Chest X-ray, PA view. Patient: 64 years old, sex M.
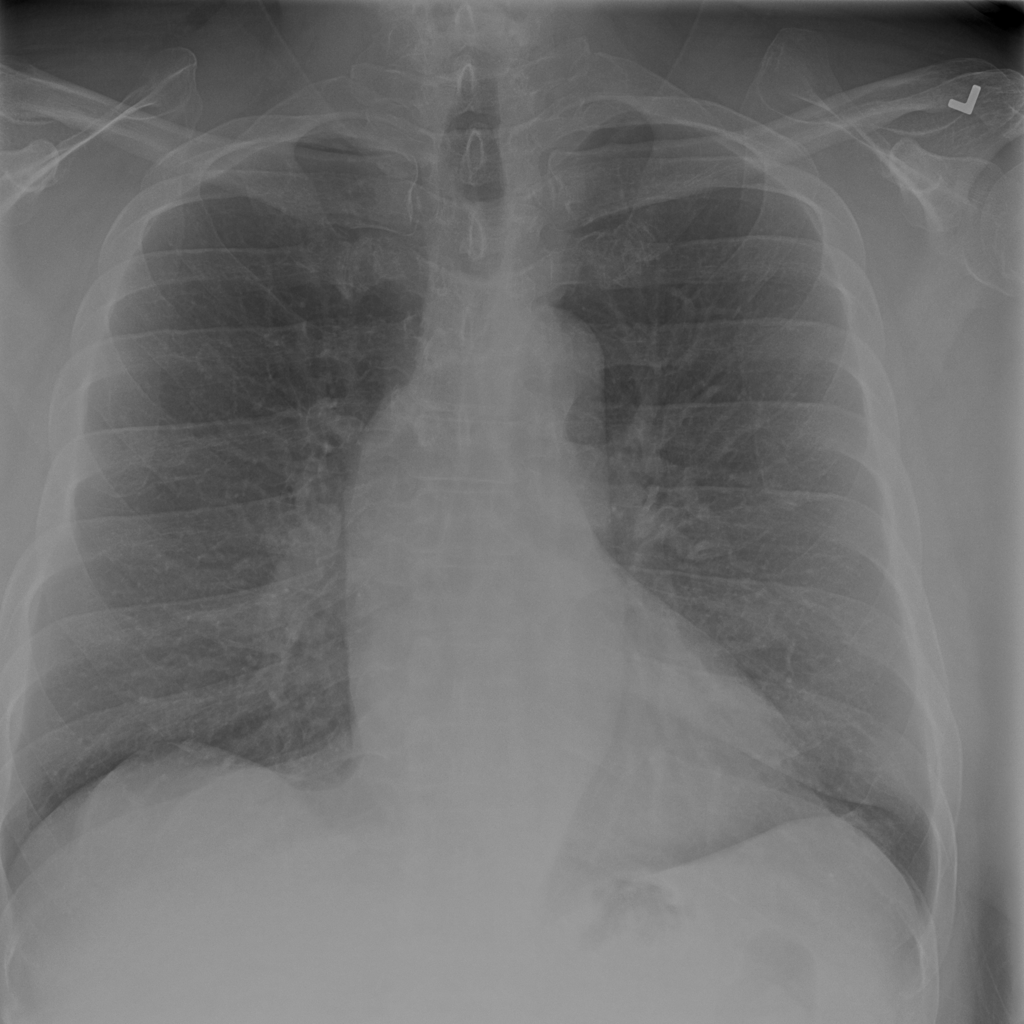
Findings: No Finding